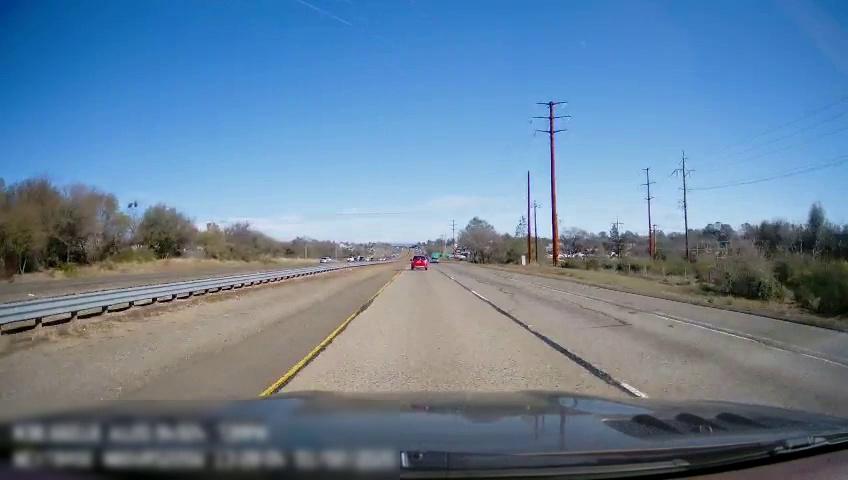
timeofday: Day
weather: Sunny
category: Drivable Space
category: Vehicles | SUV
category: Lanes | Current Lane
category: Lanes | Current Lane
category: Lanes | Alternate Lane